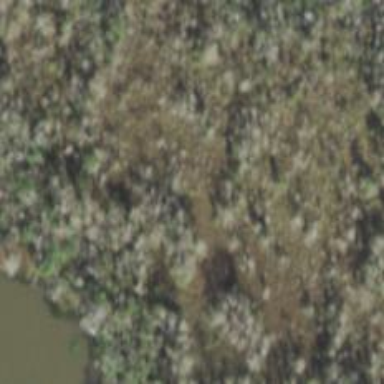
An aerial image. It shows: Marshy wetland area.